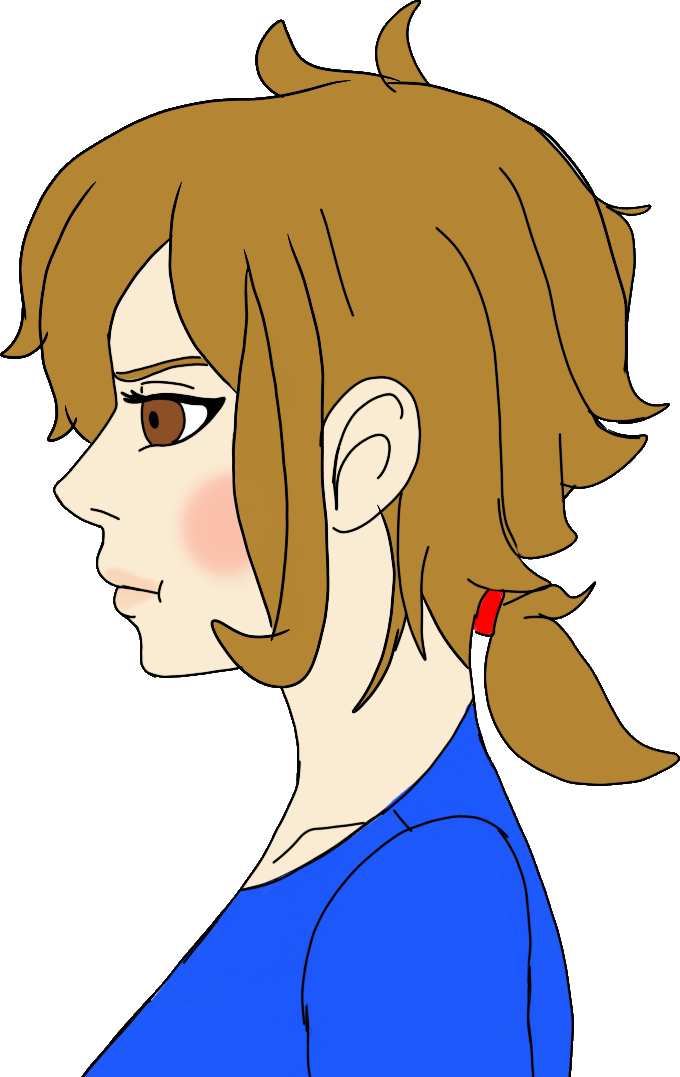
Label: 5_Ashbie_and_Enbie_Girl